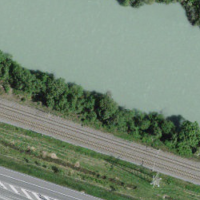
EUNIS habitat code: 15
Species observed at this site:
Hippocrepis comosa
Chorthippus brunneus
Saponaria ocymoides